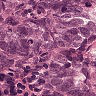
Metastatic tissue present: yes